Field crop: maize
Growth stage: 1
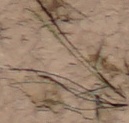
Species: lolium